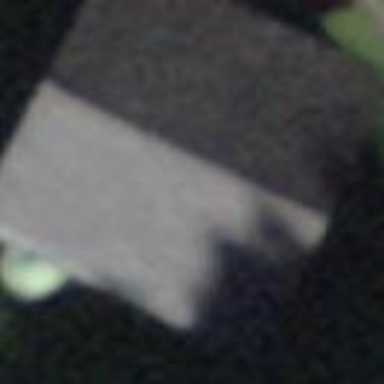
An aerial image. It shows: Barn.